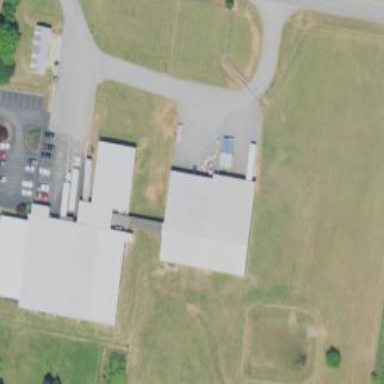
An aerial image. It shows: Industrial building.